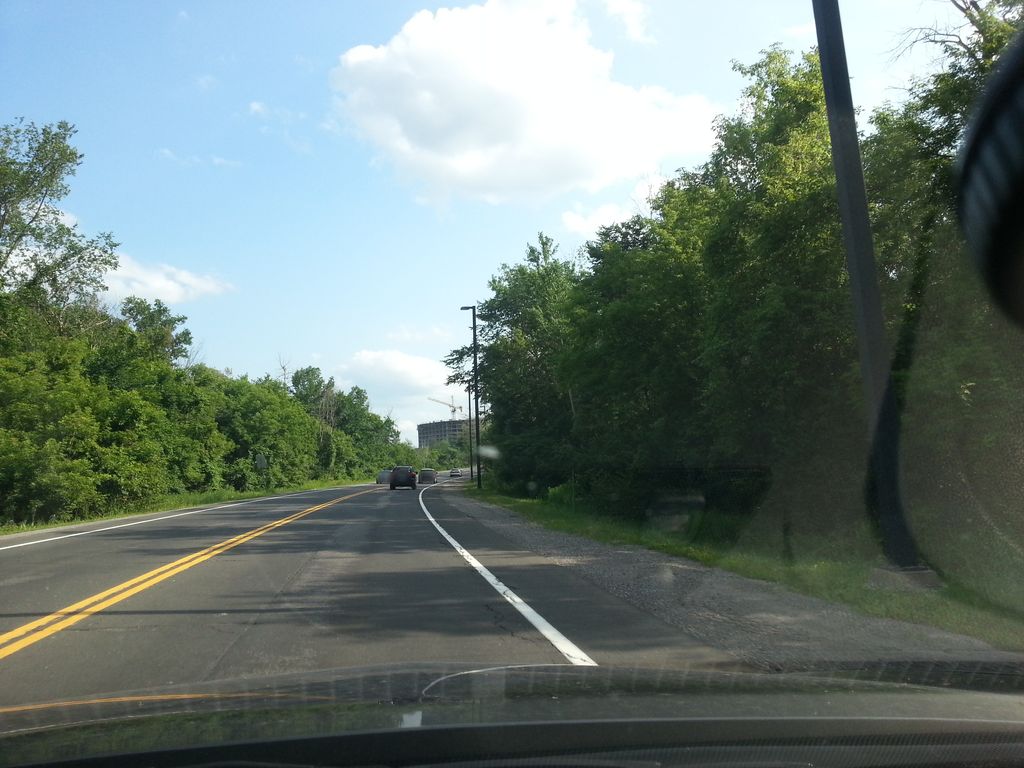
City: ottawa-gatineau